Field crop: tomato
Growth stage: 1
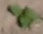
Species: solanum